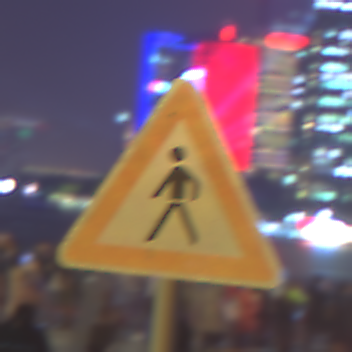
Verkehrszeichen: FussgaengerRechts
Umgebung: Outdoor, Urban
Tageszeit: Night
Wetter: PartlyCloudy
Licht: Natural
Jahreszeit: NotSpecified
Kontrast: HighContrast